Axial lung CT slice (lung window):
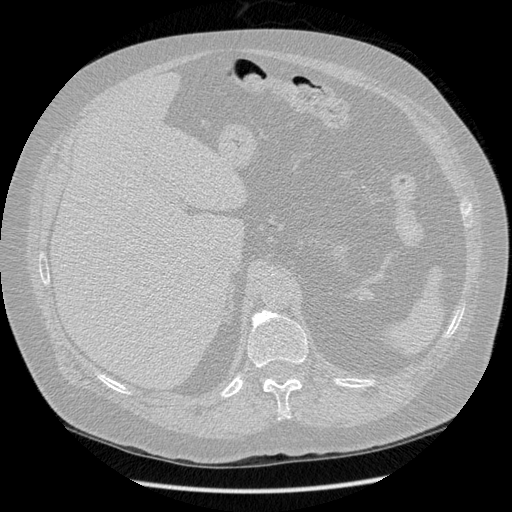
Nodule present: no